Interaction volume radius: 10 \u00c5
Interaction volume height: 15 \u00c5
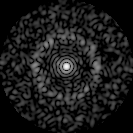
Disorder parameter: 0.8456